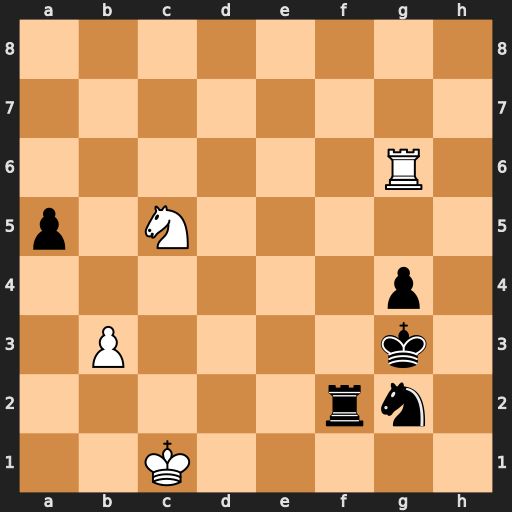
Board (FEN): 8/8/6R1/p1N5/6p1/1P4k1/5rn1/2K5
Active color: w
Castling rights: -
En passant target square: -
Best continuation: Ne4+ Kf3 Nxf2 Kxf2 Rxg4